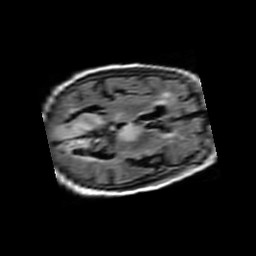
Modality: FLAIR
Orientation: axial
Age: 82
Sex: female
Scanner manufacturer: philips
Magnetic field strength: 1.5 T
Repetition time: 11 s
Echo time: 0.14 s